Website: bh-photo
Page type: customer-info-address
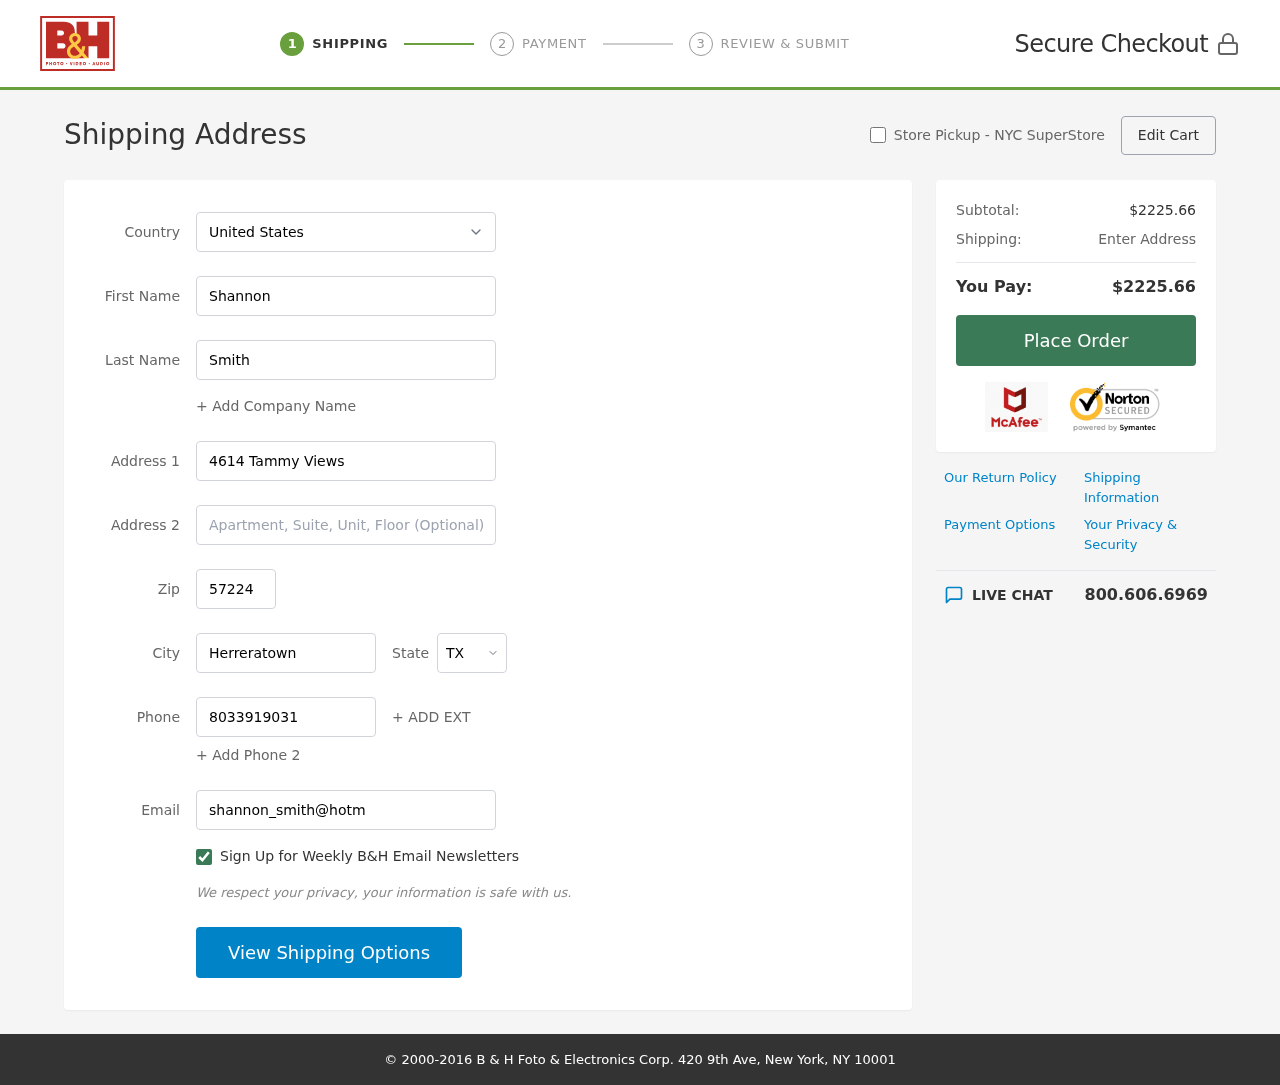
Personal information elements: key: PII_CITY
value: Herreratown
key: PII_COUNTRY
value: United States
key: PII_EMAIL
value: shannon_smith@hotmail.com
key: PII_FIRSTNAME
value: Shannon
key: PII_LASTNAME
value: Smith
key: PII_PHONE
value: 8033919031
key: PII_POSTCODE
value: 57224
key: PII_STATE_ABBR
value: TX
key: PII_STREET
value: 4614 Tammy Views
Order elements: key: ORDER_SUBTOTAL
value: $2225.66
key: ORDER_TOTAL
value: $2225.66